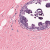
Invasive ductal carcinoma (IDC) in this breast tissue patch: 0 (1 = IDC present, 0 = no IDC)